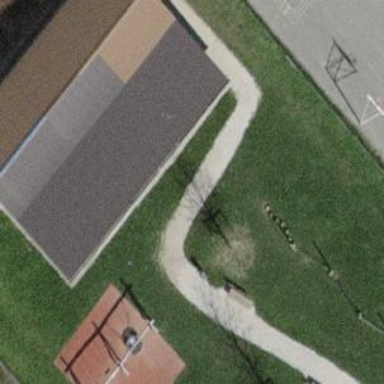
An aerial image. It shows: View of roof of building.